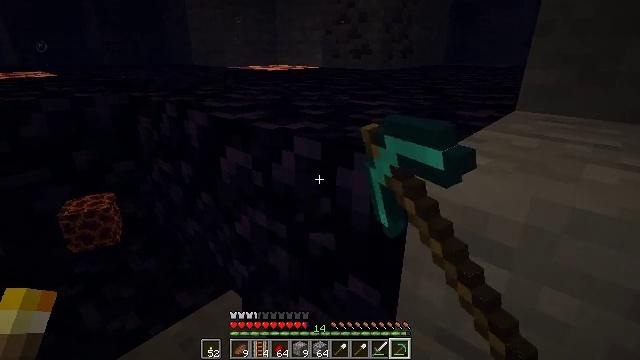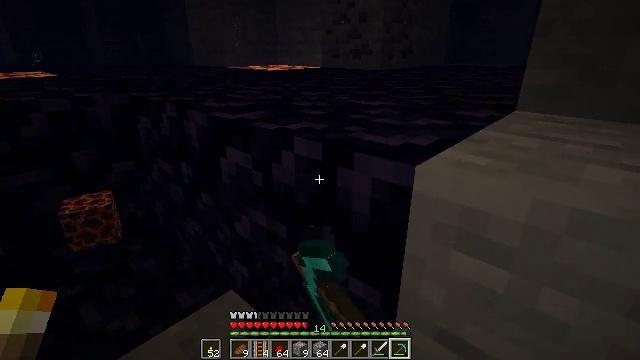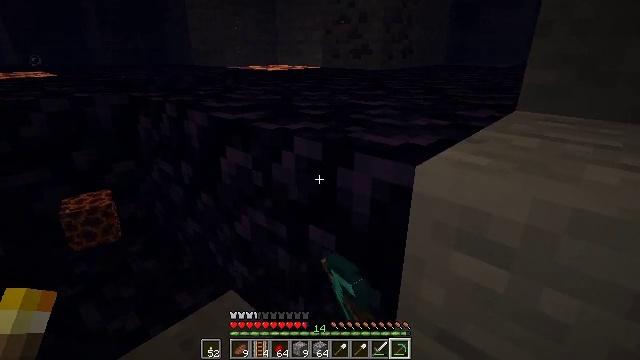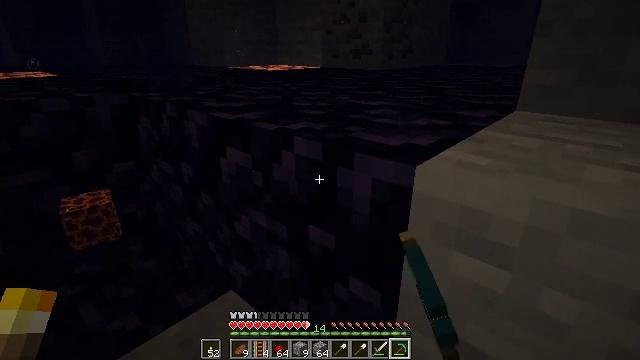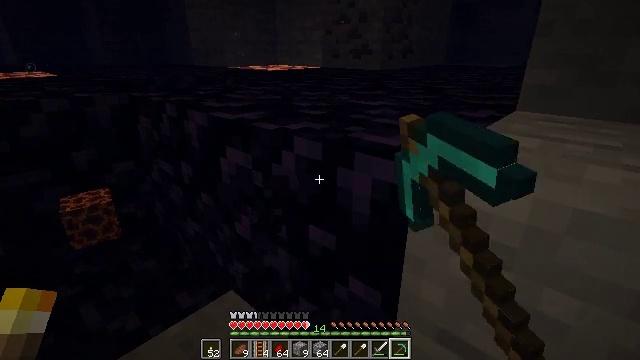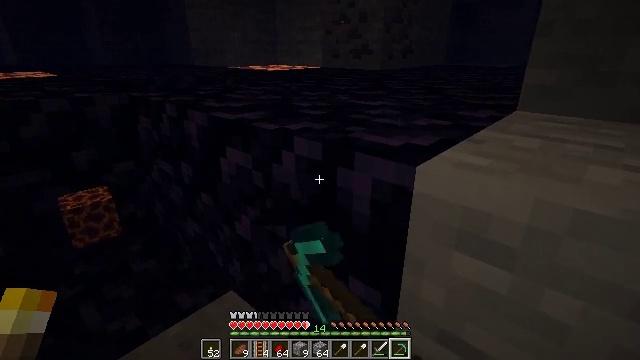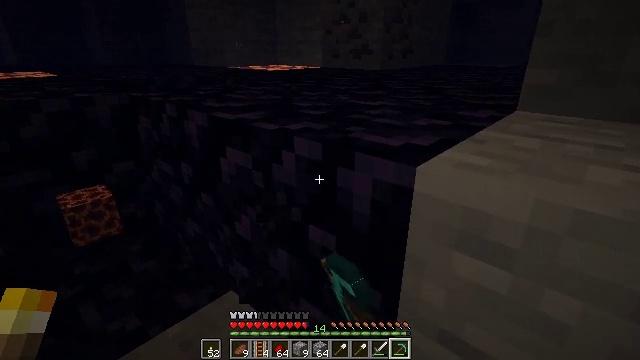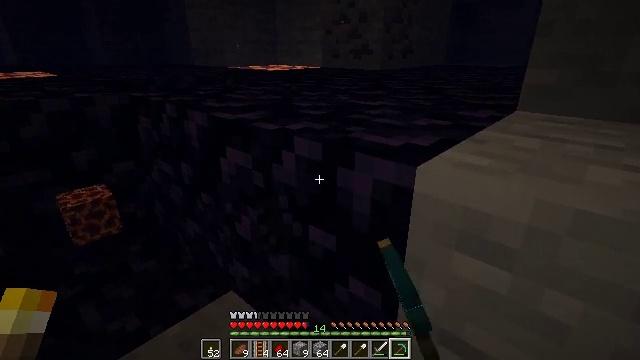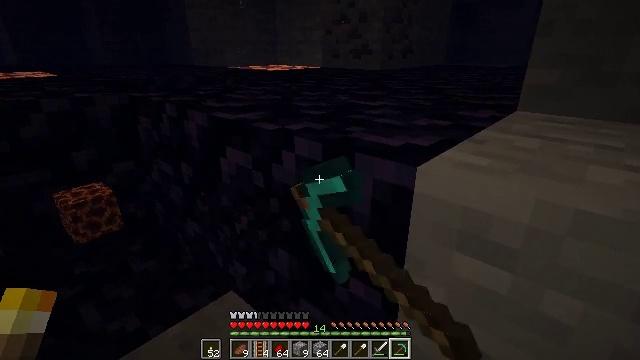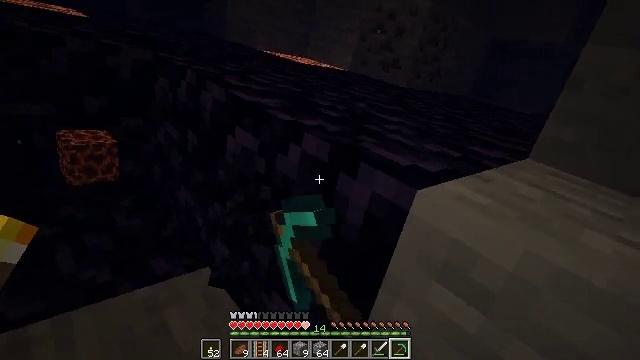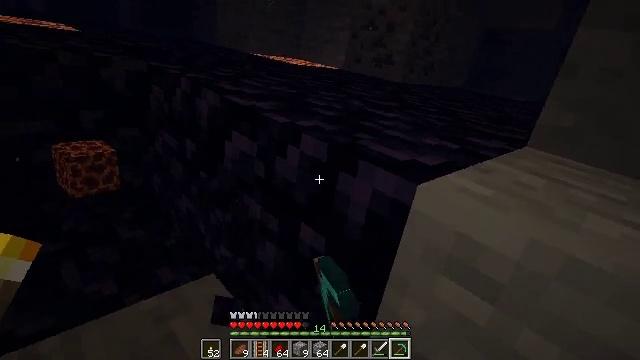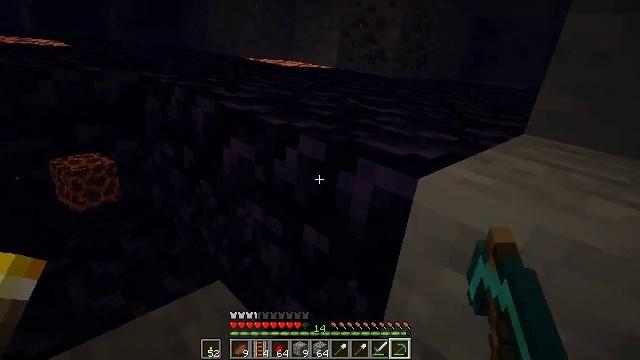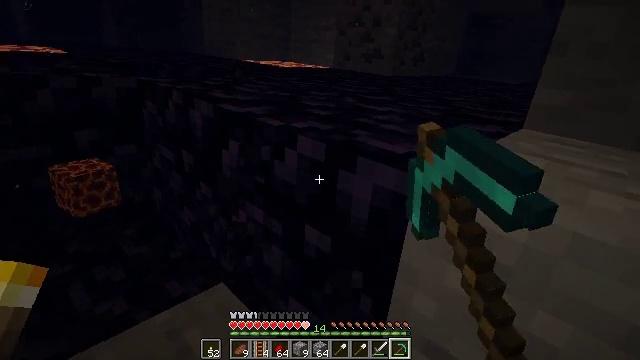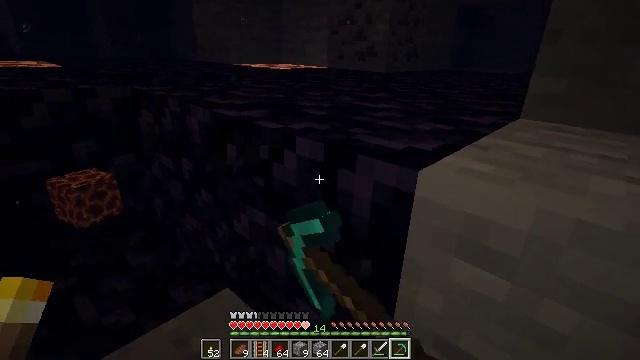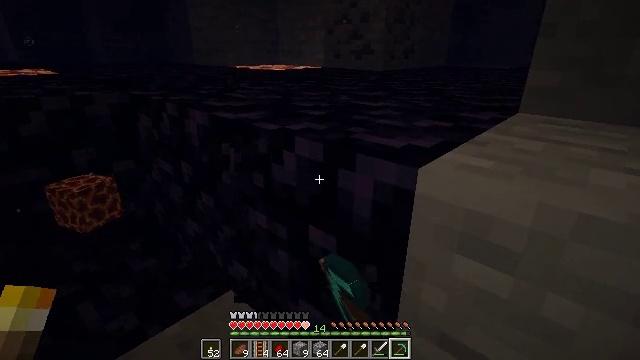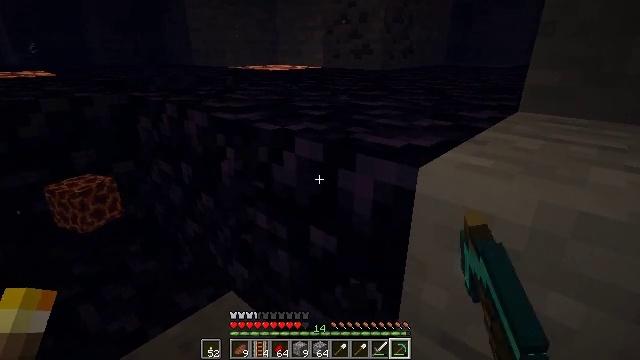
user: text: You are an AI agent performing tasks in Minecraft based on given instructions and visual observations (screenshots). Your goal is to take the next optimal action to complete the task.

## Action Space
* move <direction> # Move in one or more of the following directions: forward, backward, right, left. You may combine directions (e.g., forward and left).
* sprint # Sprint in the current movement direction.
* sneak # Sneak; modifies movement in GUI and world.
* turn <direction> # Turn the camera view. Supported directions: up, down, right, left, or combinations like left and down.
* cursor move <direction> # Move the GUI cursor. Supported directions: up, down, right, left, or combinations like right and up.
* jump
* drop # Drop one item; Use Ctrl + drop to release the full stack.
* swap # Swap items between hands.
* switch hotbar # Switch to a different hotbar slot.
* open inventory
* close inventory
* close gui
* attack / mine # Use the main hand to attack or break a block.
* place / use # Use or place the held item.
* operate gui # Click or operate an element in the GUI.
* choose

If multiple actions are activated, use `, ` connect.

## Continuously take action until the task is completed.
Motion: motion action
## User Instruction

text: Remove a spruce button from the inventory.
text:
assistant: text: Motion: move forward and move left, sneak, attack / mine
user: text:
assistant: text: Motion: move forward and move left, sneak, attack / mine
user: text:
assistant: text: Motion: move forward and move left, sneak, attack / mine
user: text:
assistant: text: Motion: move forward and move left, sneak, attack / mine
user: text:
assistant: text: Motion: move forward and move left, sneak, attack / mine
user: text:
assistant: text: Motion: move forward and move left, sneak, attack / mine
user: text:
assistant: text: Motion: move forward and move left, sneak, attack / mine
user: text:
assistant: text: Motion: move forward and move left, sneak, attack / mine
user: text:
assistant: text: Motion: move forward and move left, sneak, attack / mine
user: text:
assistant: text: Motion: move forward and move left, sneak, attack / mine
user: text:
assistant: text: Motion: move forward and move left, sneak, attack / mine
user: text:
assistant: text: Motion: move forward and move left, sneak, attack / mine
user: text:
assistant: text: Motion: move forward and move left, sneak, attack / mine
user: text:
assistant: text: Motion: move forward and move left, sneak, attack / mine
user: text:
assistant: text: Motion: move forward and move left, sneak, attack / mine
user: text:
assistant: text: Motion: move forward and move left, sneak, attack / mine
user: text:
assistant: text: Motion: move forward and move left, sneak, attack / mine
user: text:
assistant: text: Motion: move forward and move left, sneak, attack / mine
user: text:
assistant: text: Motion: move forward and move left, sneak, attack / mine
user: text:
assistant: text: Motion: move forward and move left, sneak, attack / mine
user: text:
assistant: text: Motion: move forward and move left, sneak, attack / mine
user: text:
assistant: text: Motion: move forward and move left, sneak, attack / mine
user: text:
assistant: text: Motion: move forward and move left, sneak, attack / mine
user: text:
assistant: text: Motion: move forward and move left, sneak, attack / mine
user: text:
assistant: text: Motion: move forward and move left, sneak, attack / mine
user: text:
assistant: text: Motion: move forward and move left, sneak, attack / mine
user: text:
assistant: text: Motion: move forward and move left, sneak, attack / mine
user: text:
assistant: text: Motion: move forward and move left, sneak, attack / mine
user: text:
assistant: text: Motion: move forward and move left, sneak, attack / mine
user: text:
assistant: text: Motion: move forward and move left, sneak, attack / mine